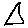
Label: triangle